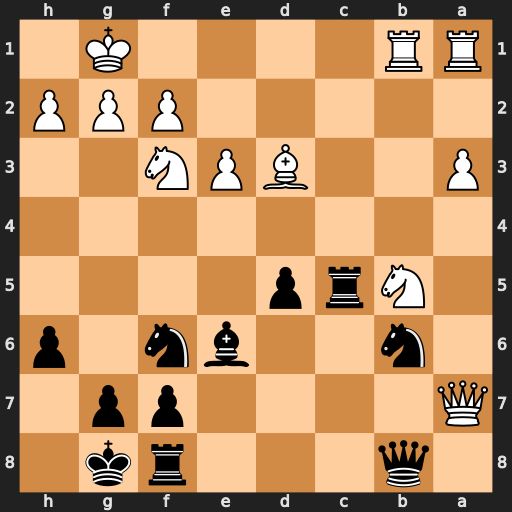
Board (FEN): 1q3rk1/Q4pp1/1n2bn1p/1Nrp4/8/P2BPN2/5PPP/RR4K1
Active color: b
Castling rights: -
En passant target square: -
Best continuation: Rxb5 Qxb8 Rxb1+ Rxb1 Rxb8